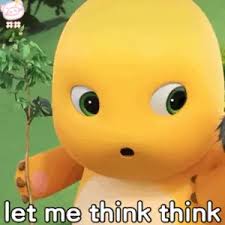
Label: nailong